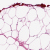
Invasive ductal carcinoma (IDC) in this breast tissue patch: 0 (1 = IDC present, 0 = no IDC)